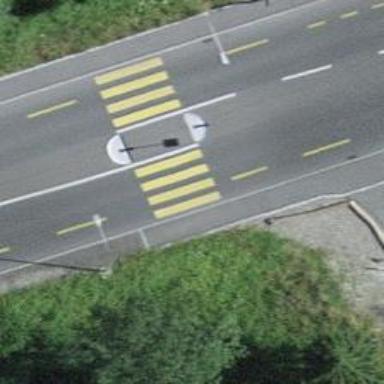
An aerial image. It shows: Asphalt primary highway with sidewalk on the left. There is soft lane designated for cyclists on the left side.